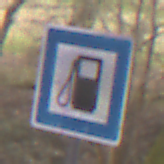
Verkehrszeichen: Tankstelle
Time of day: MorningAfternoon
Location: Outdoor (Nature)
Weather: Overcast
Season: Autumn
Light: Natural